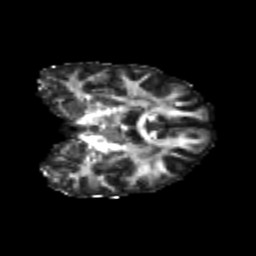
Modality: FA
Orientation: coronal
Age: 23
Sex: female
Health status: healthy
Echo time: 0.074 s